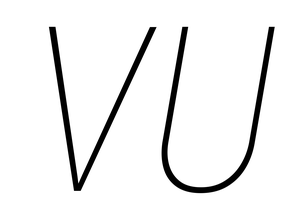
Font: Roboto-Italic_Condensed_Thin_Italic